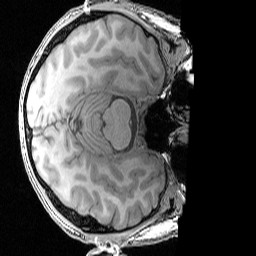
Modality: T1w
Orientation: axial
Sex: male
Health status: ill
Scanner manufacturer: siemens
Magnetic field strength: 3 T
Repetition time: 1.57 s
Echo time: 0.00342 s